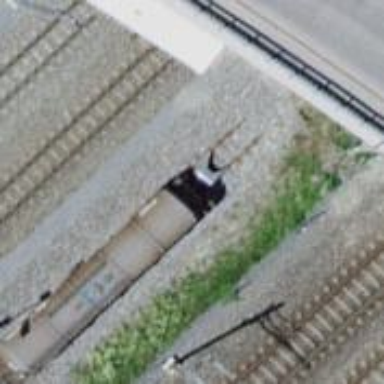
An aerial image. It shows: Railway buffer stop.